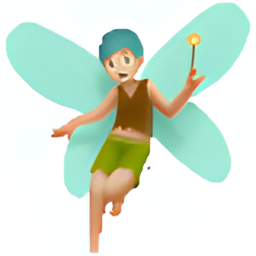
Name: man fairy medium light skin tone
Emoji: 🧚🏼‍♂️
Group: People & Body
Sub-group: person-fantasy